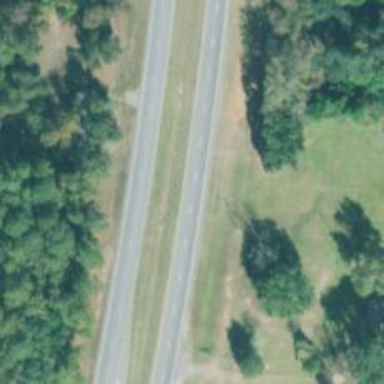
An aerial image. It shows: Asphalt trunk highway classified as expressway.